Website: macys
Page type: billing-address
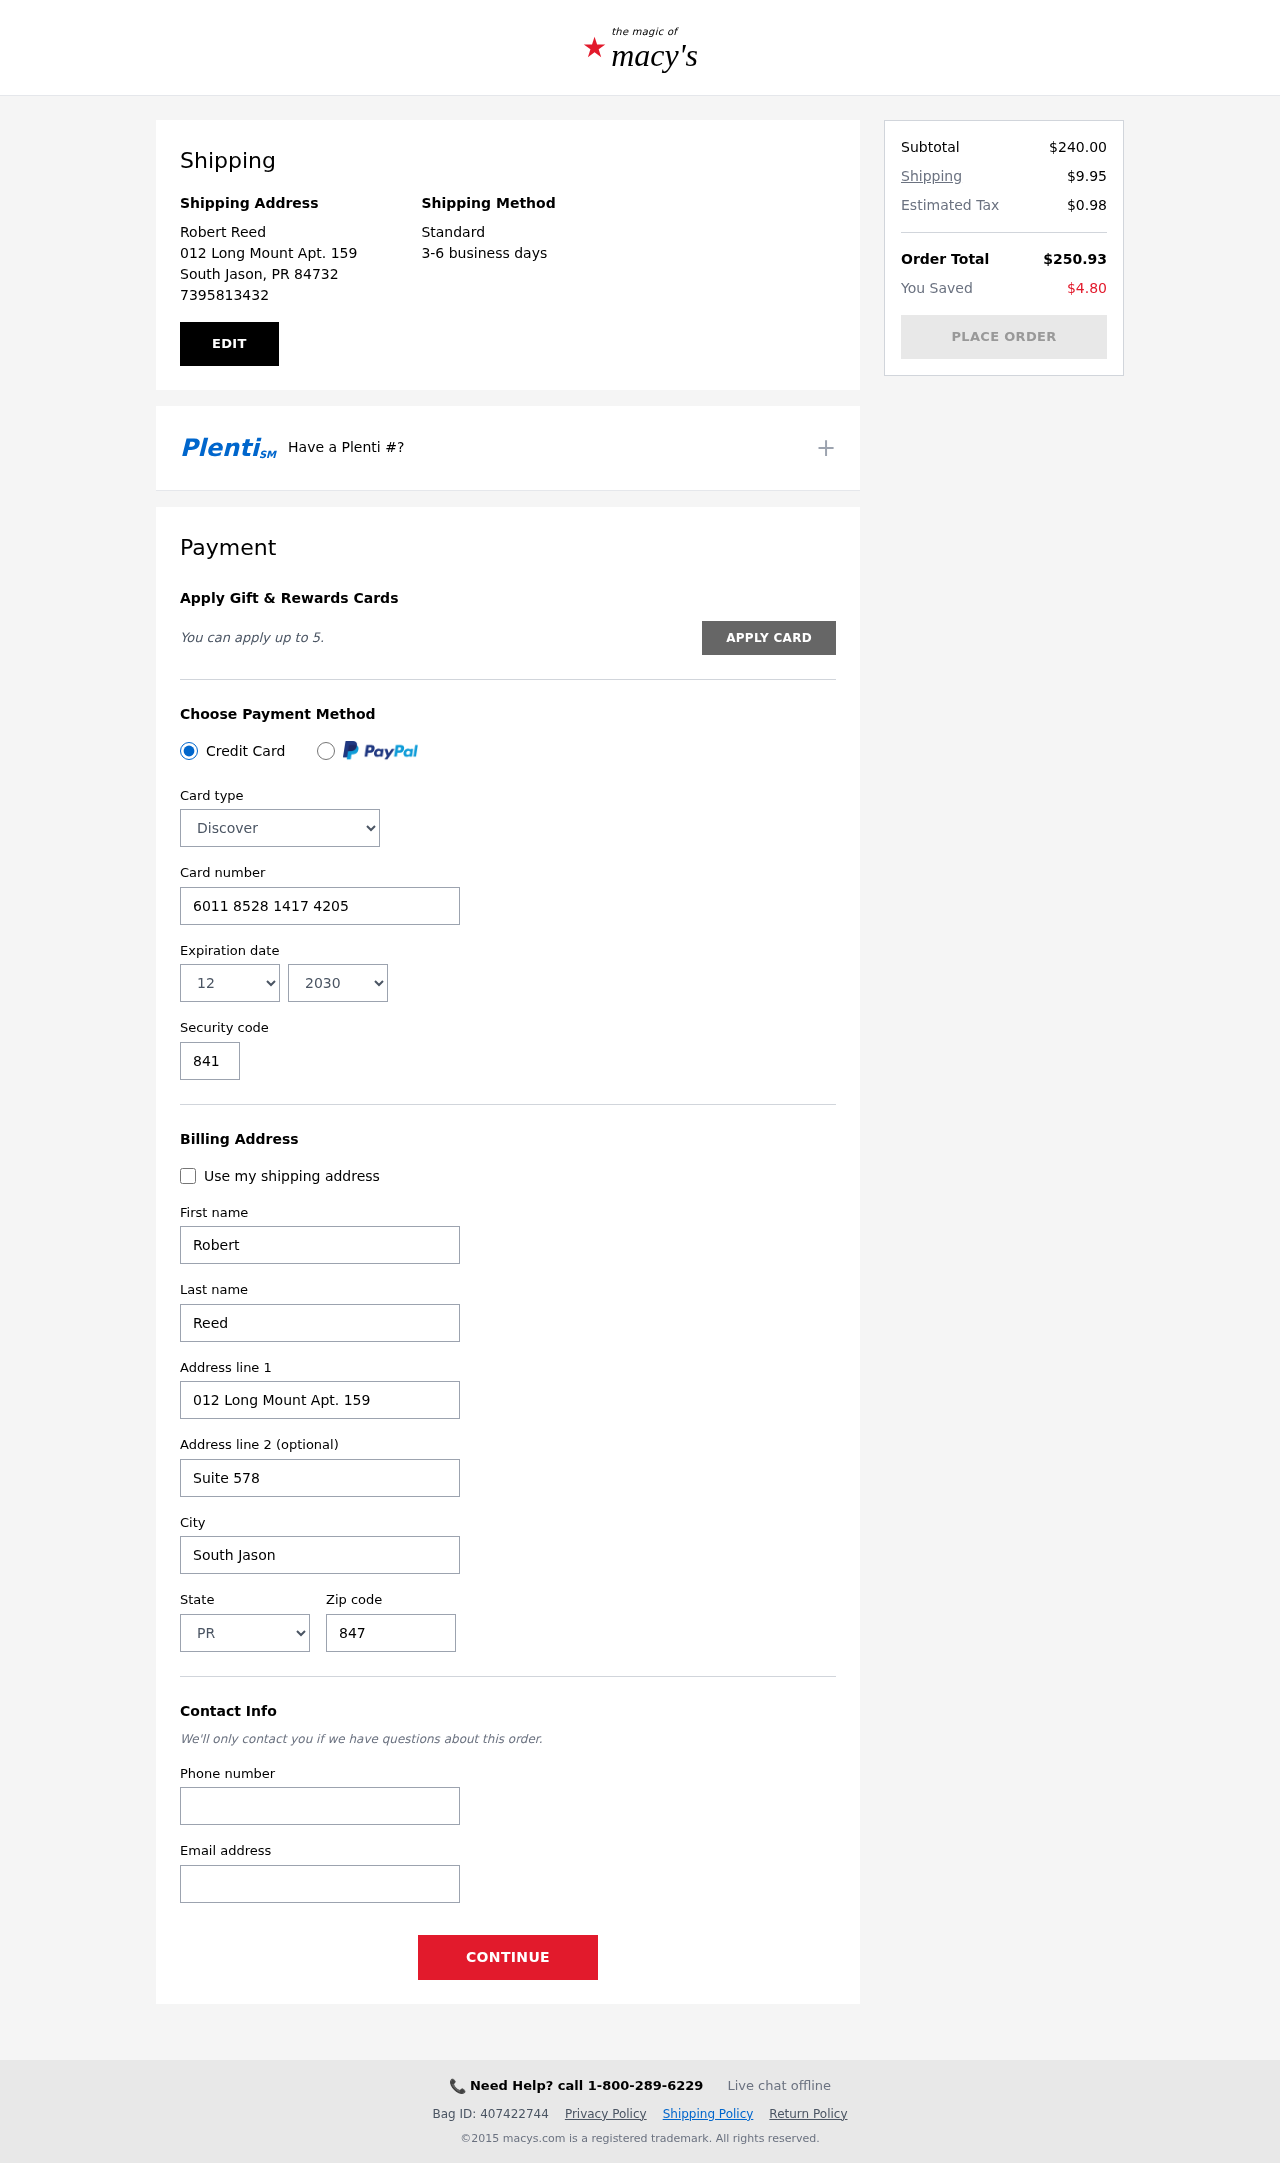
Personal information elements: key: PII_CARD_CVV
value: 841
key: PII_CARD_EXPIRY_MONTH
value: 12
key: PII_CARD_EXPIRY_YEAR
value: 30
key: PII_CARD_NUMBER
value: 6011 8528 1417 4205
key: PII_CARD_TYPE
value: Discover
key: PII_CITY
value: South Jason
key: PII_CITY_STATE_ZIP
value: South Jason, PR 84732
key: PII_EMAIL
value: robert.reed@gmail.com
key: PII_FIRSTNAME
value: Robert
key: PII_FULLNAME
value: Robert Reed
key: PII_LASTNAME
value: Reed
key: PII_PHONE
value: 7395813432
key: PII_POSTCODE
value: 84732
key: PII_STATE
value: PR
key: PII_STREET
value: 012 Long Mount Apt. 159
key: PII_STREET2
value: Suite 578
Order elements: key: ORDER_SUBTOTAL
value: $240.00
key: ORDER_SHIPPING_COST
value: $9.95
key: ORDER_TAX
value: $0.98
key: ORDER_TOTAL
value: $250.93
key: ORDER_SAVINGS
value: $4.80